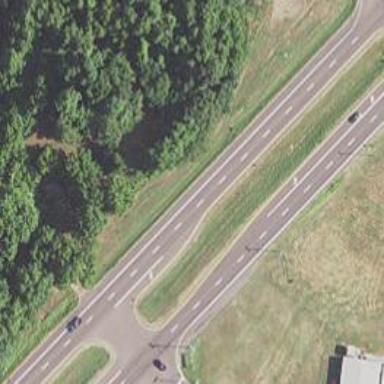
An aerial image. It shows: Asphalt road with dual carriageways at trunk level.